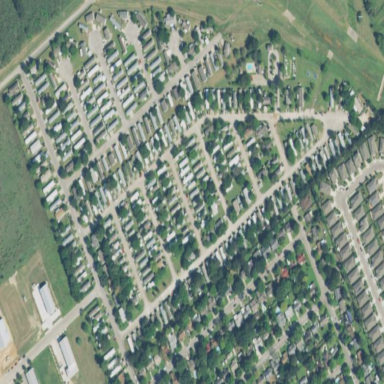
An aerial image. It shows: Mobile residential area.